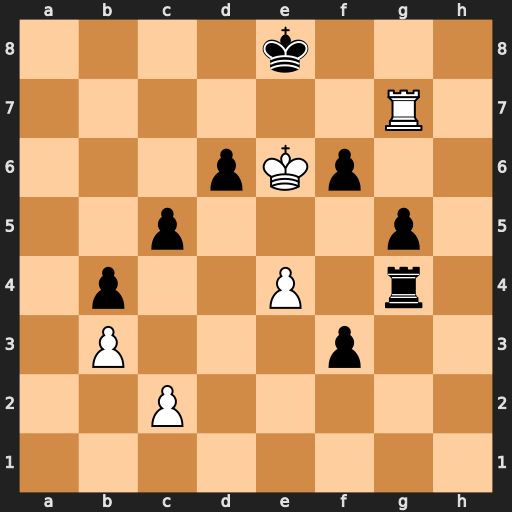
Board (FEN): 4k3/6R1/3pKp2/2p3p1/1p2P1r1/1P3p2/2P5/8
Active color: w
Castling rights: -
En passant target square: -
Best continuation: Rg8#